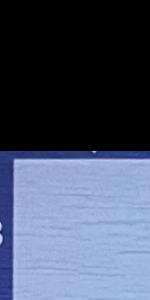
Label: Empty